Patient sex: F
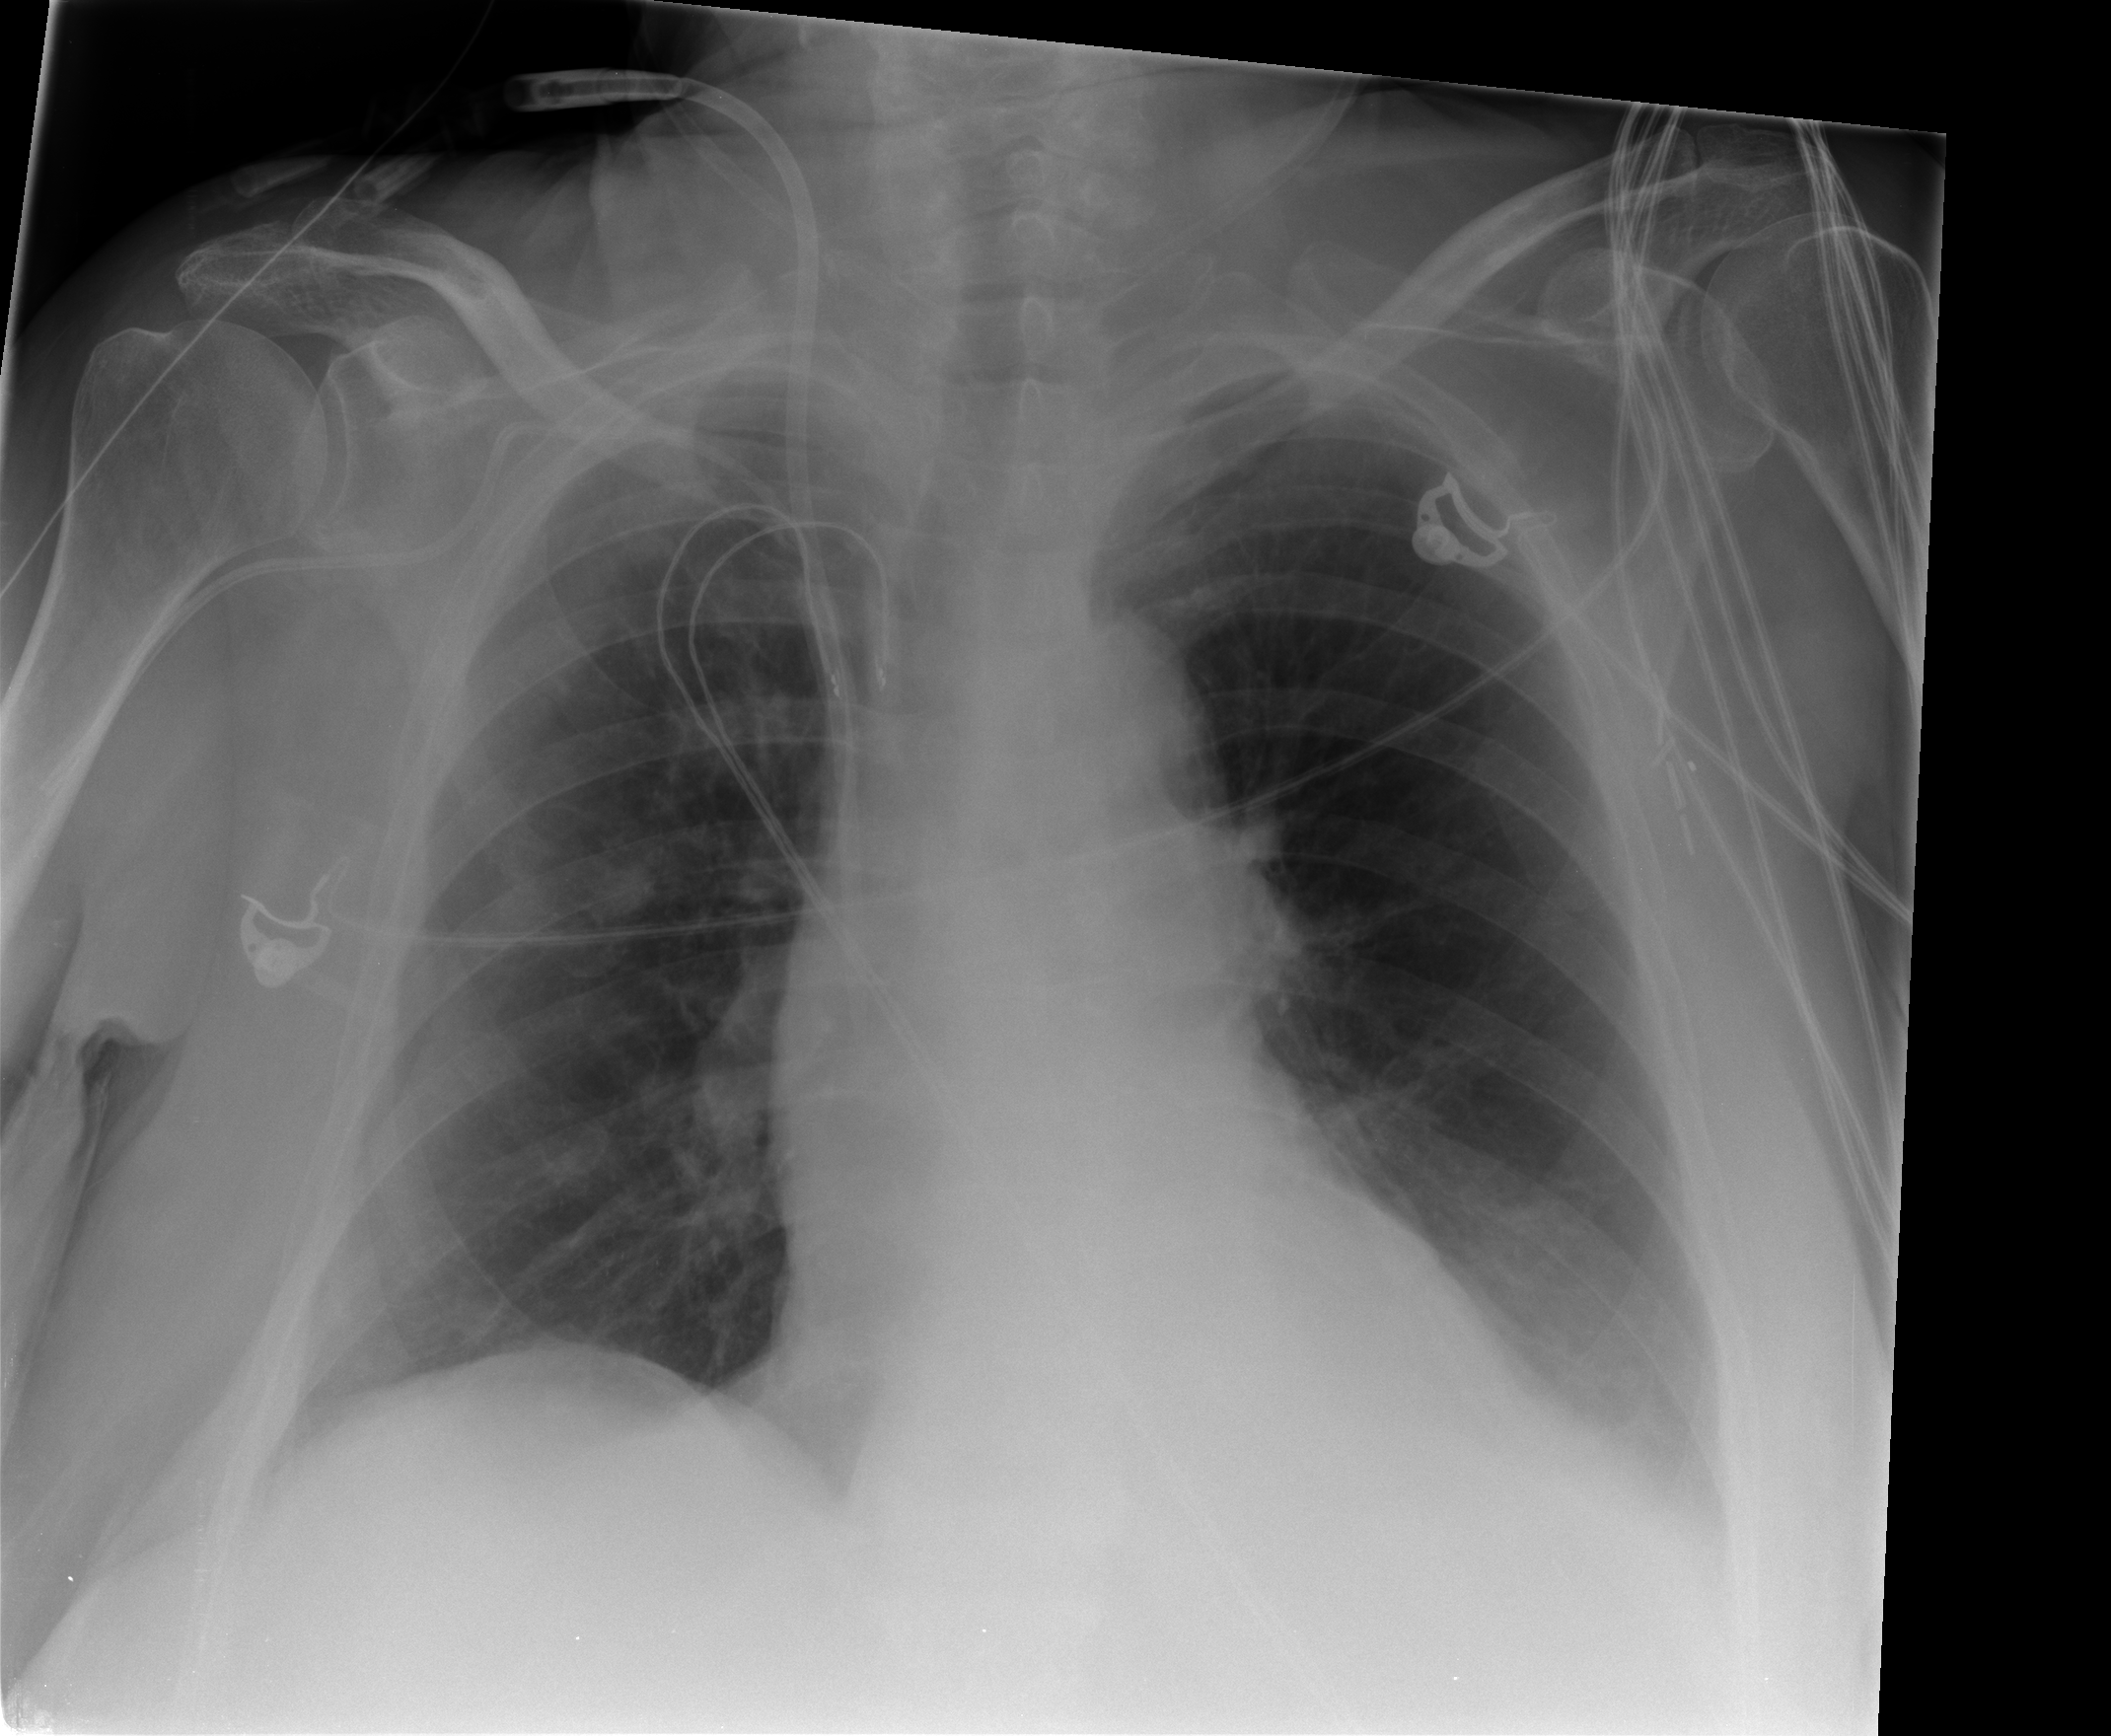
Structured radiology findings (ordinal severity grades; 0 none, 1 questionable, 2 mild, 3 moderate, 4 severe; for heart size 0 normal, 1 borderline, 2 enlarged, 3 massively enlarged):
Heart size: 1
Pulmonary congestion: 1
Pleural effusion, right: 0
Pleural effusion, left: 2
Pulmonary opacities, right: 0
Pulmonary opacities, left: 0
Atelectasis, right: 0
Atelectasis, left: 2